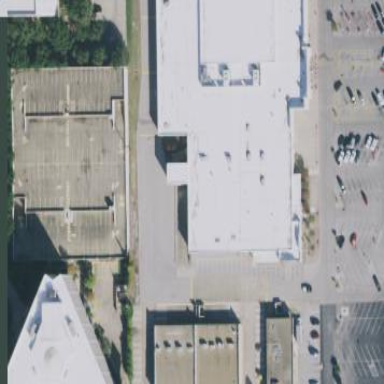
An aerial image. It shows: Retail building.